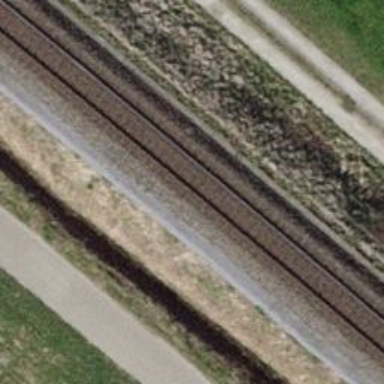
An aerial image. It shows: Single railway track with electrified contact line.